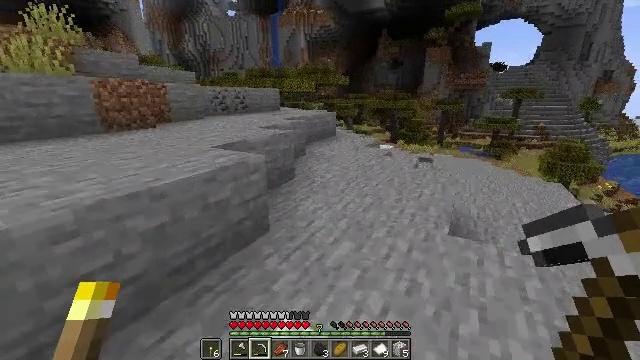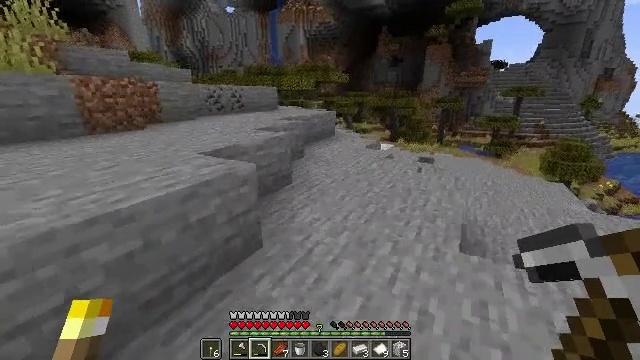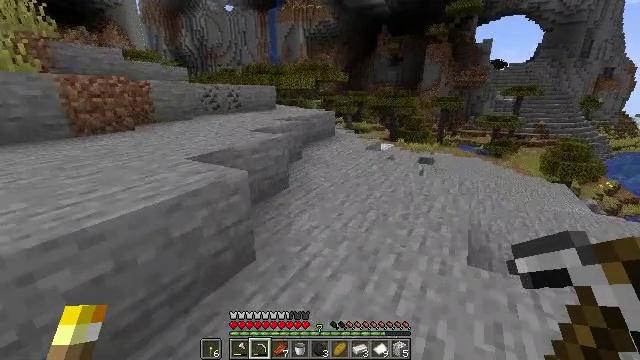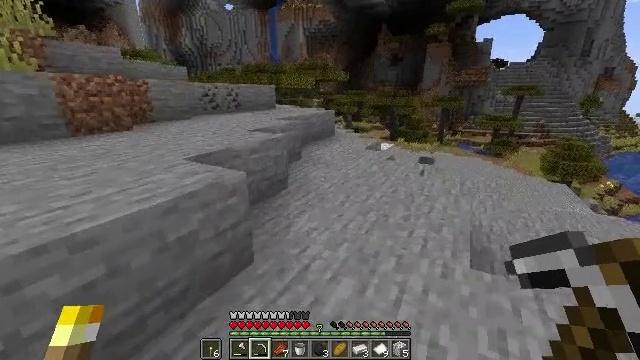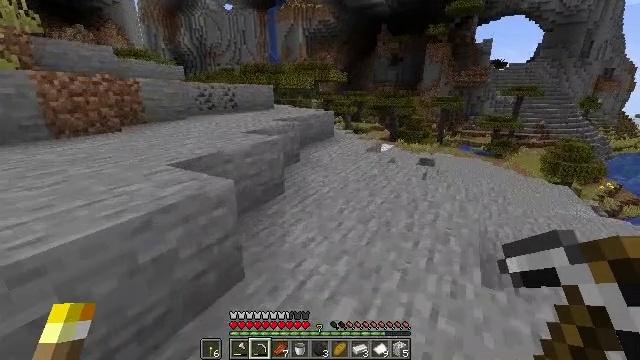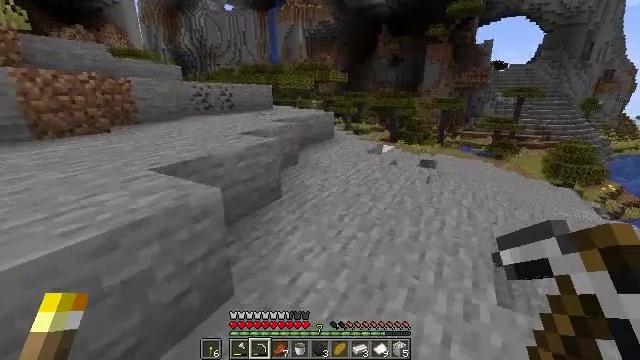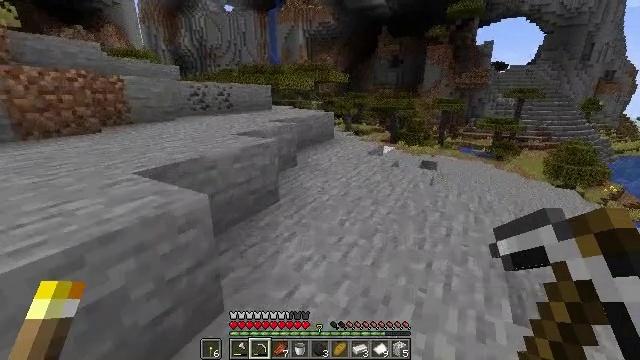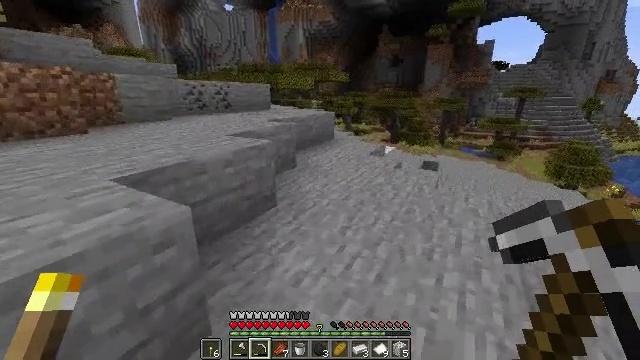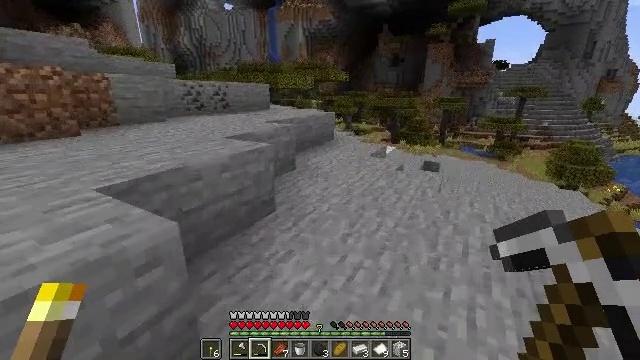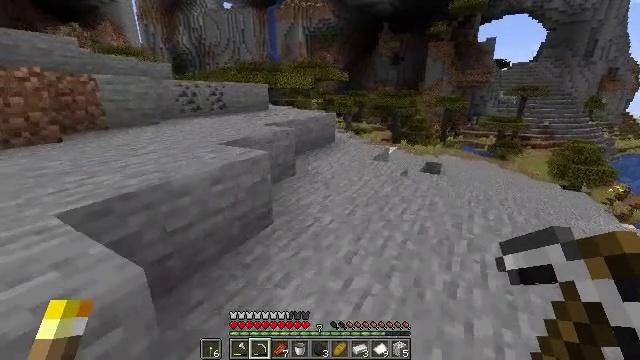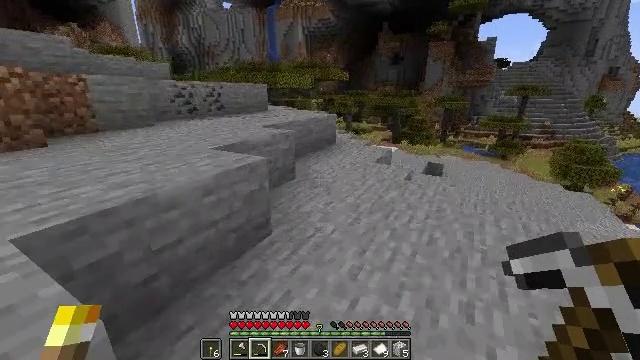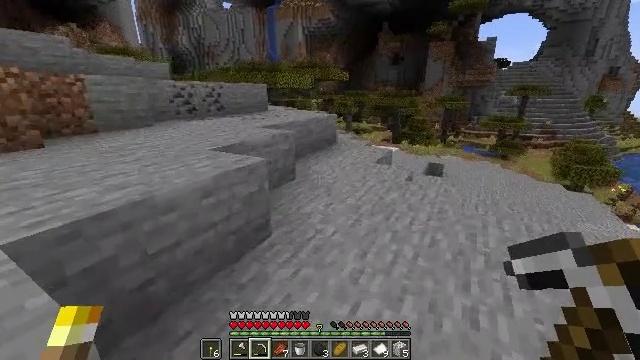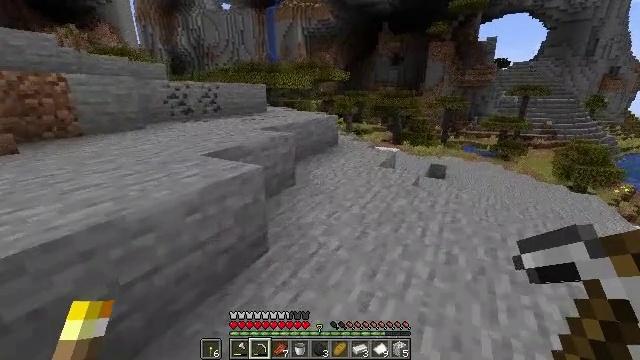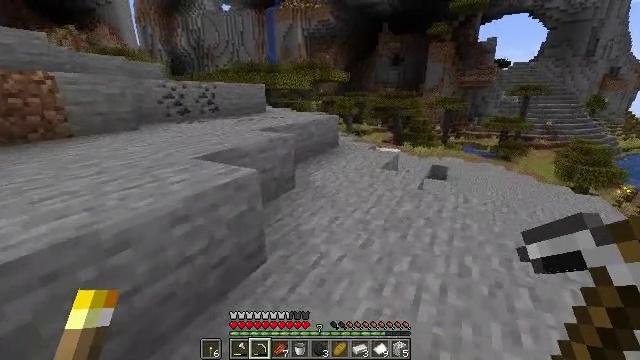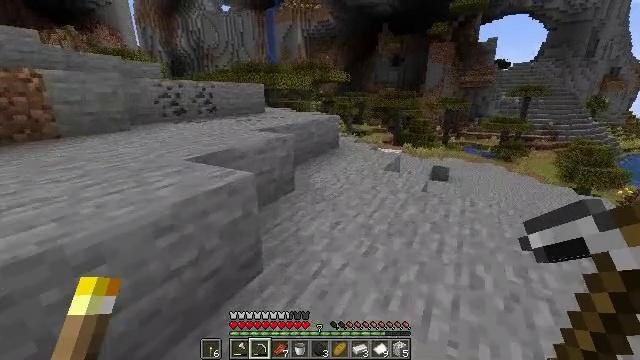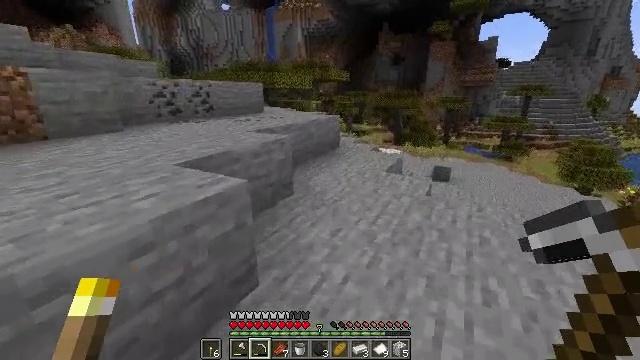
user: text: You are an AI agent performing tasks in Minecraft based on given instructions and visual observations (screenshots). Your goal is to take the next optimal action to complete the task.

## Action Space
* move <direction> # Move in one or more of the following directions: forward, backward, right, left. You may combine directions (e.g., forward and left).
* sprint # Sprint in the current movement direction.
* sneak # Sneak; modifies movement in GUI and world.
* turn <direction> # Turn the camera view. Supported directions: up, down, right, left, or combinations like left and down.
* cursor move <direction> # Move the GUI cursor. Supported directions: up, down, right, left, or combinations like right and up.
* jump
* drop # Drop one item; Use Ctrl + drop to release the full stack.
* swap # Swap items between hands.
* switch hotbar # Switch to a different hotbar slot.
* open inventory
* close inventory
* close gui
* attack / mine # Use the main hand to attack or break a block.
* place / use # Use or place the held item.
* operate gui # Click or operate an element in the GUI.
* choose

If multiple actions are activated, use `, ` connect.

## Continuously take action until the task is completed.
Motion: motion action
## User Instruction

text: Combat the sheep.
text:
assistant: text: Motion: move forward
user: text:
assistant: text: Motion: move forward
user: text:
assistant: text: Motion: move forward
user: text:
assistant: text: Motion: move forward
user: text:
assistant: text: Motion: move forward
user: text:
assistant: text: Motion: move forward
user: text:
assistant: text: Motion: move forward
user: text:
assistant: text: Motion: move forward
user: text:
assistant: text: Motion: move forward
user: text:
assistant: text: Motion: move forward
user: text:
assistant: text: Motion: move forward
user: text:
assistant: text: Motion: move forward
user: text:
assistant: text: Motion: move forward
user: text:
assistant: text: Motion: move forward
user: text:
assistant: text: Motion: move forward
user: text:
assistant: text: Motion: move forward
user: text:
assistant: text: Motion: move forward
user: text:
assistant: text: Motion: move forward
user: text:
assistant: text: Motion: move forward
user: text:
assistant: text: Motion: move forward
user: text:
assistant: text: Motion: move forward
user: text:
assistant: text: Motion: move forward
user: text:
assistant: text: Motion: move forward, turn up
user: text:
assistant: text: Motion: move forward, turn up
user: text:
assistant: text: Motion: move forward
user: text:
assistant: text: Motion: move forward, sprint
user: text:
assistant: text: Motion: move forward, sprint
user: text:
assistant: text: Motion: move forward, sprint
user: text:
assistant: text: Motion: move forward, sprint
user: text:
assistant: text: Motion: move forward, sprint